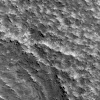
Atmospheric dust classification: not_dusty